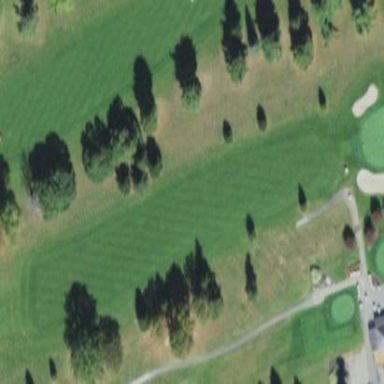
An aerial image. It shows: Grassy area designated as golf fairway.